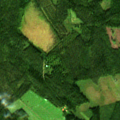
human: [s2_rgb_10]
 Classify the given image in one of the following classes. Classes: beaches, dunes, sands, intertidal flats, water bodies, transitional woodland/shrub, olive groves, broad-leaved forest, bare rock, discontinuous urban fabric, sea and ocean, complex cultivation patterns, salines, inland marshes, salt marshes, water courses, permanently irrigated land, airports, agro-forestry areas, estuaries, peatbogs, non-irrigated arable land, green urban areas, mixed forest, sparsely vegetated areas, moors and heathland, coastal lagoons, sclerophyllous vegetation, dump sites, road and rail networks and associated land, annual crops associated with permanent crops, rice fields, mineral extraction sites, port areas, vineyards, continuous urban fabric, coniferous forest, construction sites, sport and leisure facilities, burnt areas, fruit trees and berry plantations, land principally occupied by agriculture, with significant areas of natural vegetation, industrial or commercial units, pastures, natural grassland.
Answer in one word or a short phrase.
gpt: non-irrigated arable land, coniferous forest, mixed forest, transitional woodland/shrub